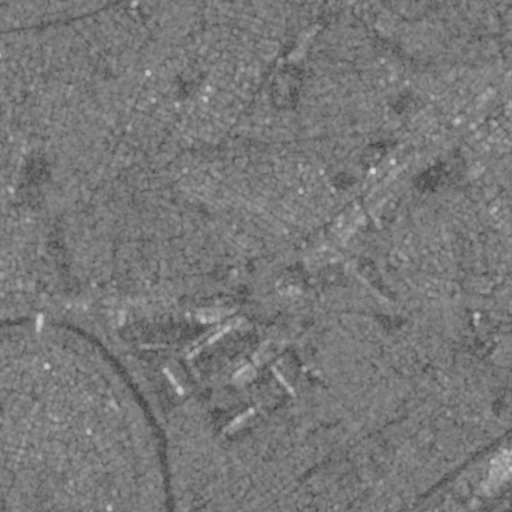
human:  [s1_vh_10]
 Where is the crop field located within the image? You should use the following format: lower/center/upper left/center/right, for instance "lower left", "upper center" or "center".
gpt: The crop field is located in the center right of the image.
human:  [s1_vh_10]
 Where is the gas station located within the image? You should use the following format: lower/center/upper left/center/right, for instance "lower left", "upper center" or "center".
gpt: The gas station is located in the lower left of the image.
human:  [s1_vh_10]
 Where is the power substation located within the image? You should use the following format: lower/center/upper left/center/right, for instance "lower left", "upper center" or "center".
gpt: The power substation is located in the upper left of the image.
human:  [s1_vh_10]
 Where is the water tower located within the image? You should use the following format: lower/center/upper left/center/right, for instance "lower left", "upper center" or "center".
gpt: The water tower is located in the center of the image.
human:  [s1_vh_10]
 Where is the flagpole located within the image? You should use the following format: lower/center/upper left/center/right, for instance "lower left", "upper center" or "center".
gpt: The flagpole is located in the center left of the image.
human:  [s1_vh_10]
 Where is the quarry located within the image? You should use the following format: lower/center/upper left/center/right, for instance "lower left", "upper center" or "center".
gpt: There is no quarry in the image.

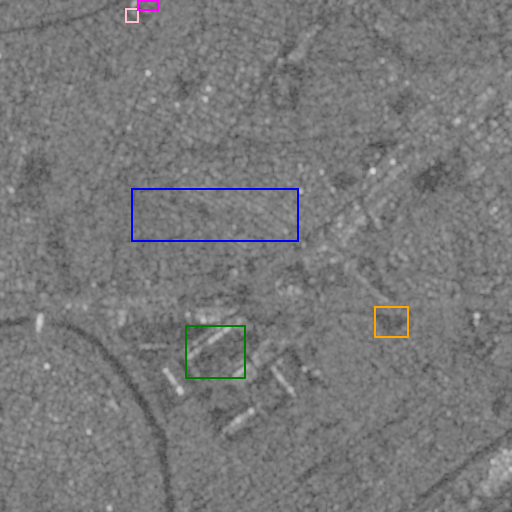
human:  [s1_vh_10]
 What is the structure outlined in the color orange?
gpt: The structure outlined in orange is a crop field.
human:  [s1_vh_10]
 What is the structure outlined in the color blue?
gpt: The structure outlined in blue is a park.
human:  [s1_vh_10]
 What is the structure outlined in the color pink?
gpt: The structure outlined in pink is a parking lot.
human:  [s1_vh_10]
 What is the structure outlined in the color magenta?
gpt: The structure outlined in magenta is a power substation.
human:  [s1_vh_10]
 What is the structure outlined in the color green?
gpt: The structure outlined in green is a building.
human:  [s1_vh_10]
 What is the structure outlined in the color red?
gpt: There is no red outline.